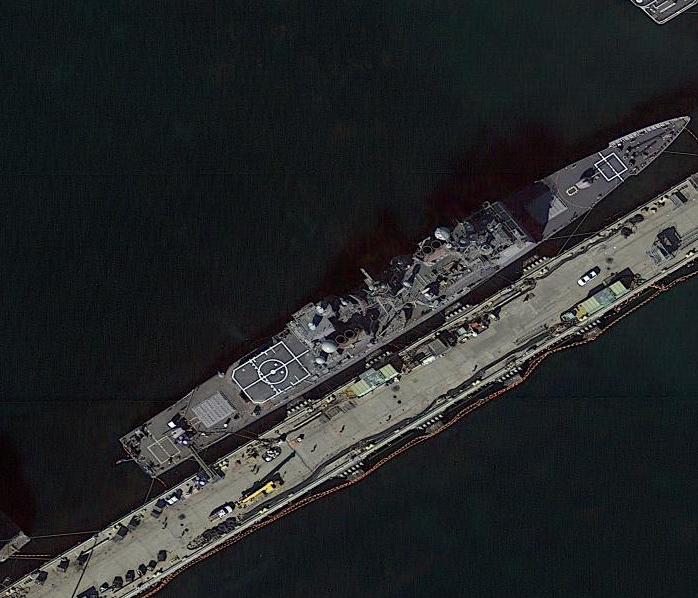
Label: Ticonderoga-class_cruiser